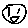
Label: smiley face